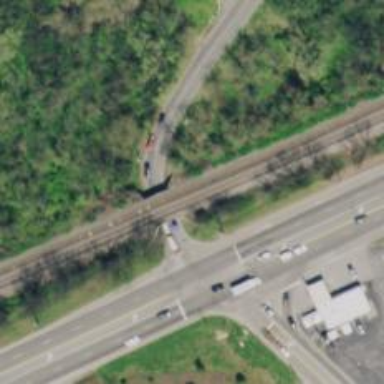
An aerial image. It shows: Bridge over railway line.